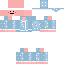
A female human skin with pale skin, wearing blonde bald dressed in a blue tshirt and red pants, featuring a closed mouth.